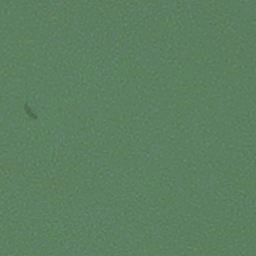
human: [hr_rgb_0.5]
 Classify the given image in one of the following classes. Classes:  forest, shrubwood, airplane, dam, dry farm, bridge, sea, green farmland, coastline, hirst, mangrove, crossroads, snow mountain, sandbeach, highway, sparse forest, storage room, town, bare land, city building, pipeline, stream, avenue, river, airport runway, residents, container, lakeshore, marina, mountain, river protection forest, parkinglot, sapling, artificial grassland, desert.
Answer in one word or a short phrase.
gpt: sea